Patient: sex M, age 65
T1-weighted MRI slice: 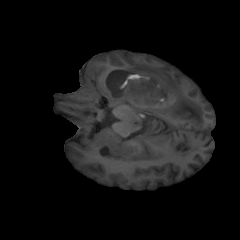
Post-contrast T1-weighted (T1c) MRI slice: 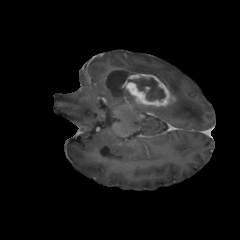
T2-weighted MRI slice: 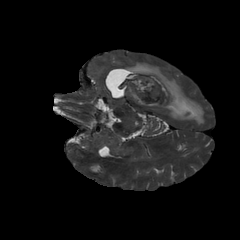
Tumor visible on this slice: yes
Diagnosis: Glioblastoma, IDH-wildtype
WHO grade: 4